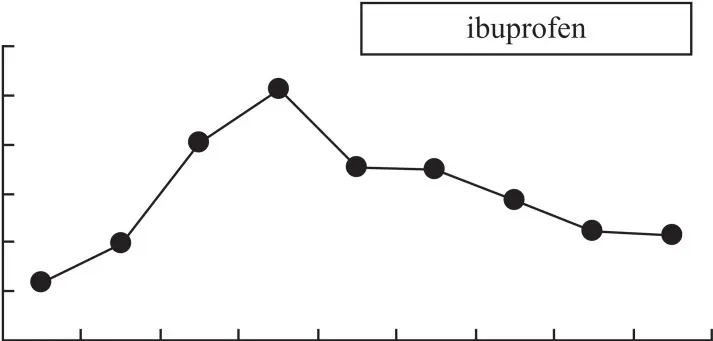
Fluctuation of serum IgD (mg/dl).
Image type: pathology (giemsa)